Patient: sex M, age 75
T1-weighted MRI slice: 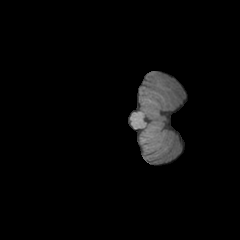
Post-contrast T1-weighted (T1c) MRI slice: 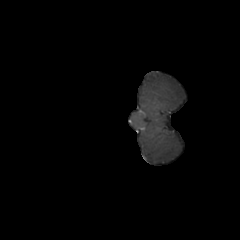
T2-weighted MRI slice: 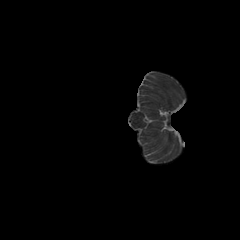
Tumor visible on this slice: no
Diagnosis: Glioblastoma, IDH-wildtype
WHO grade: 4